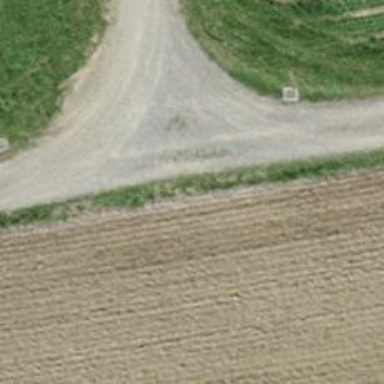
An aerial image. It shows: Dirt footway.